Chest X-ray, PA view. Patient: 53 years old, sex F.
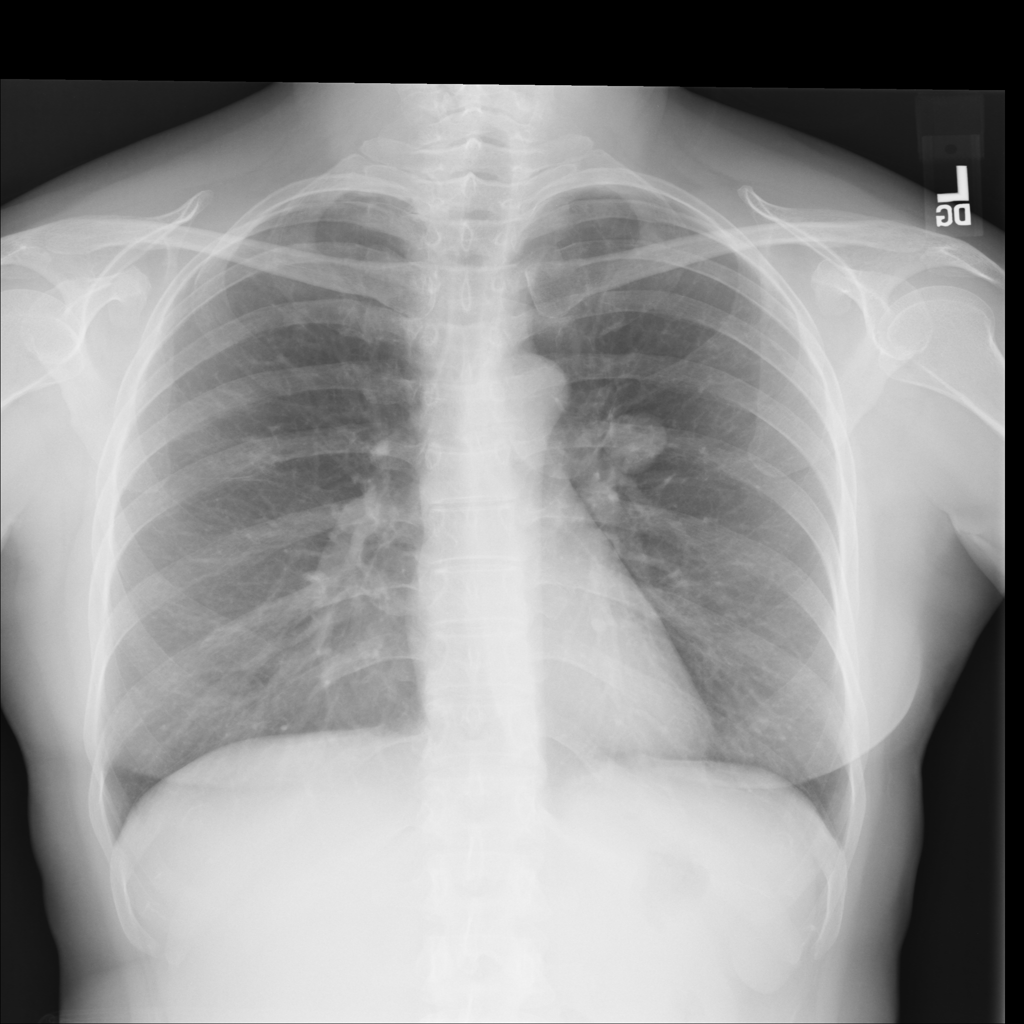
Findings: Nodule